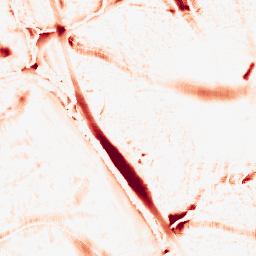
Category: morphological
Decomposition family: morphological_ellipse
Decomposition parameters: operation: opening
width: 30
height: 30
Upsampling method: sinc_blackman
Upsampling parameters: scale: 2
kernel_size: 16
Upsampling scale: 2